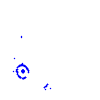
Particle: pion